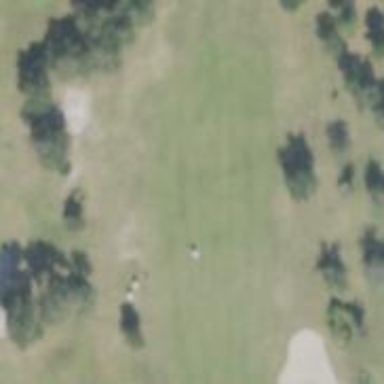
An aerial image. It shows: View of golf hole.